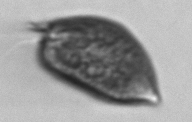
Label: Prorocentrum_micans